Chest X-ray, PA view. Patient: 41 years old, sex M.
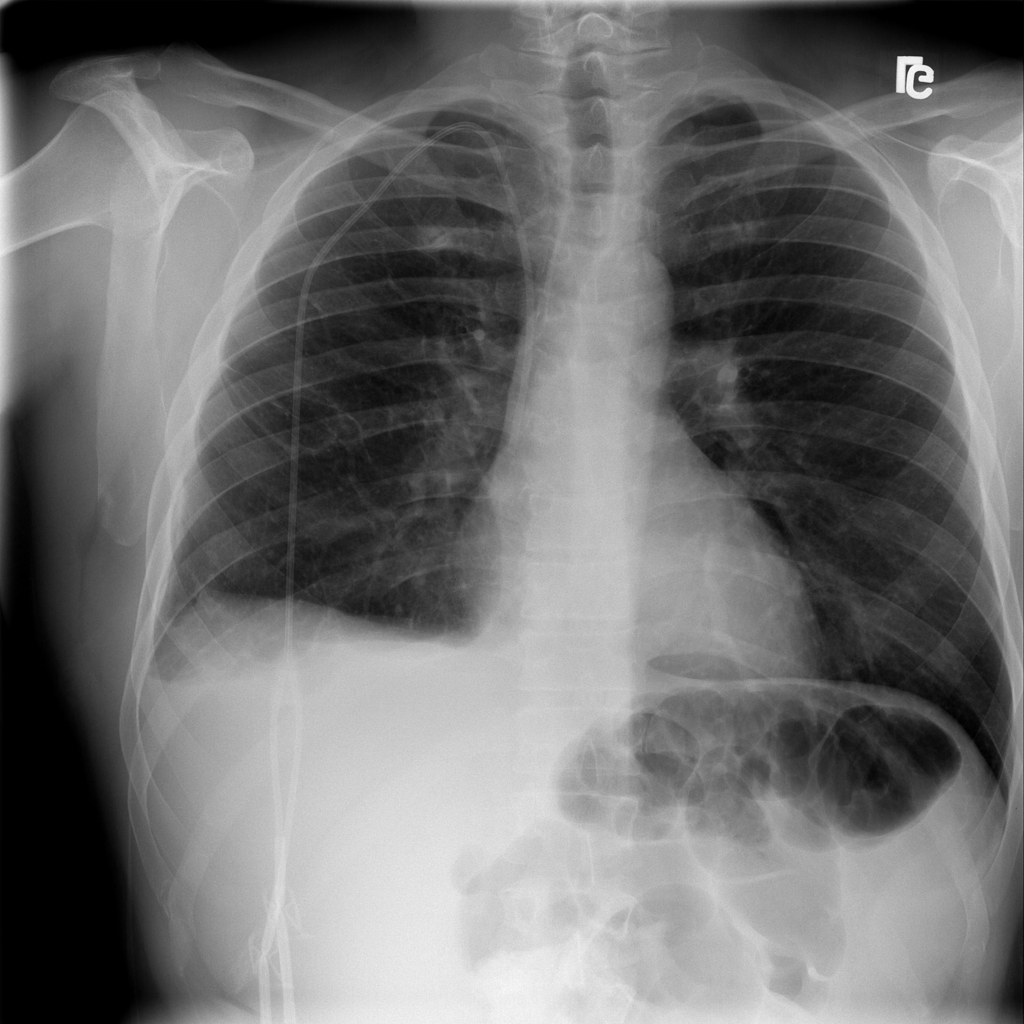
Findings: Effusion